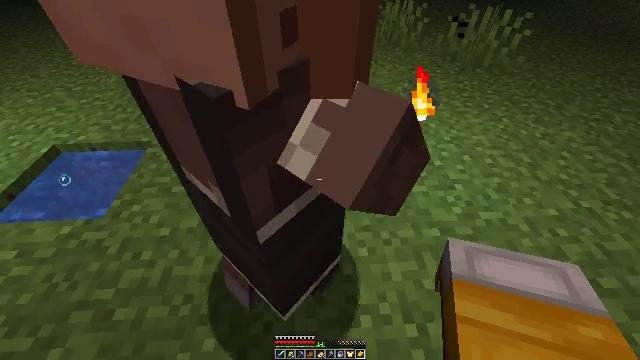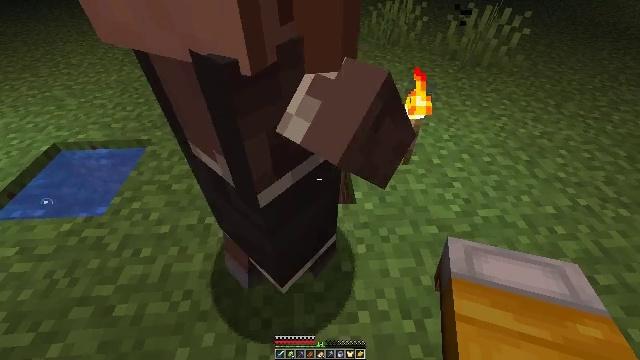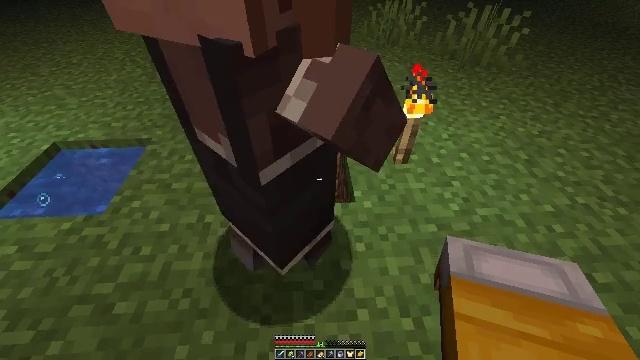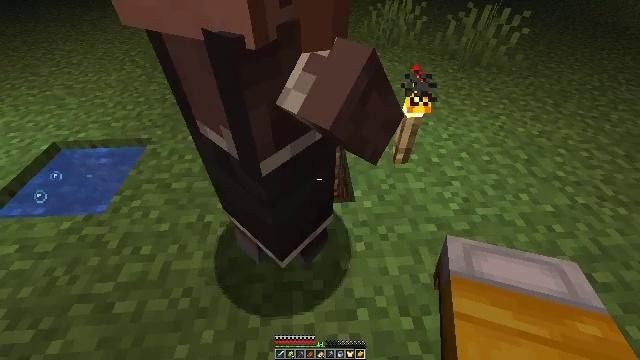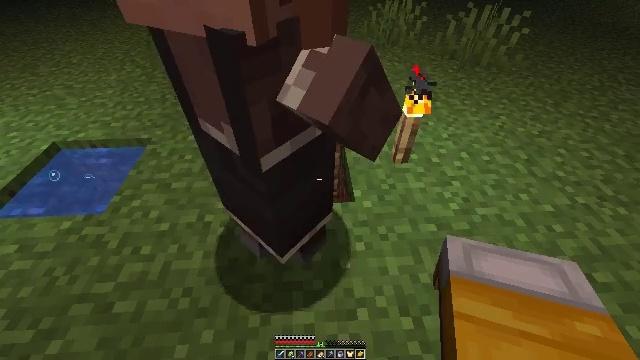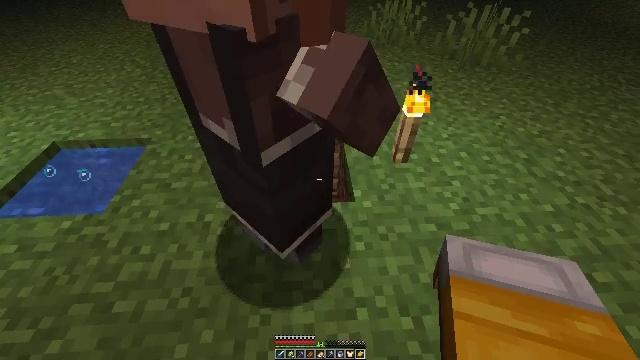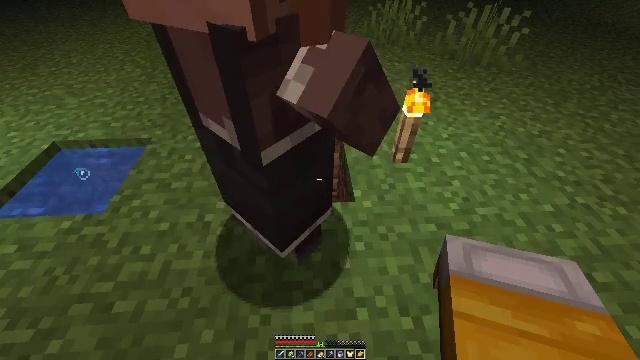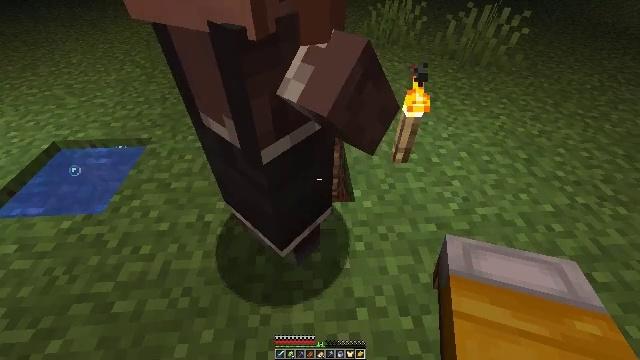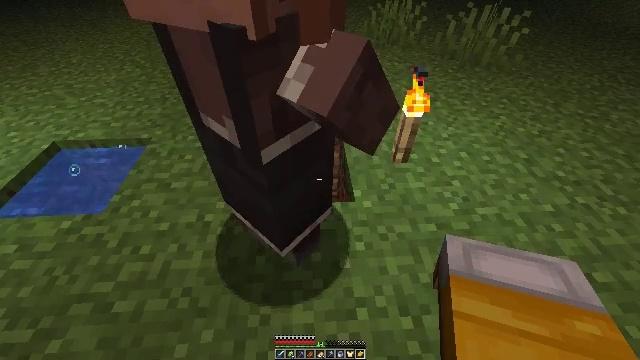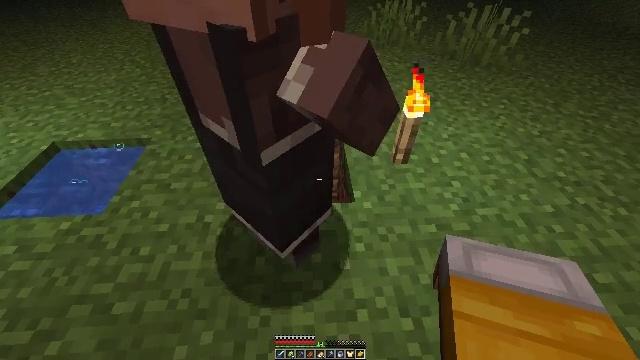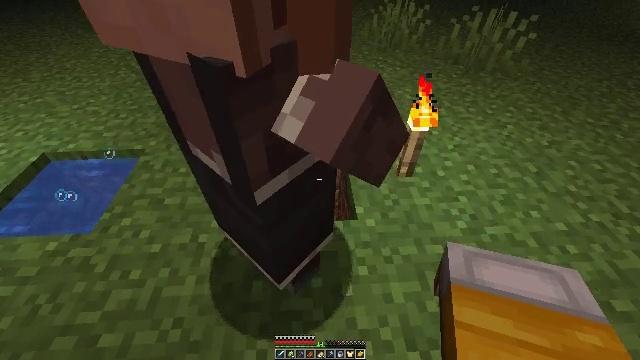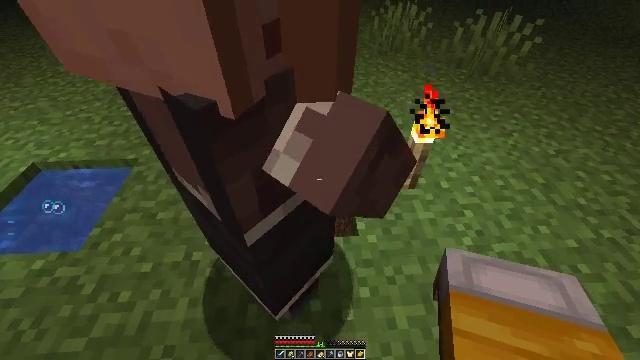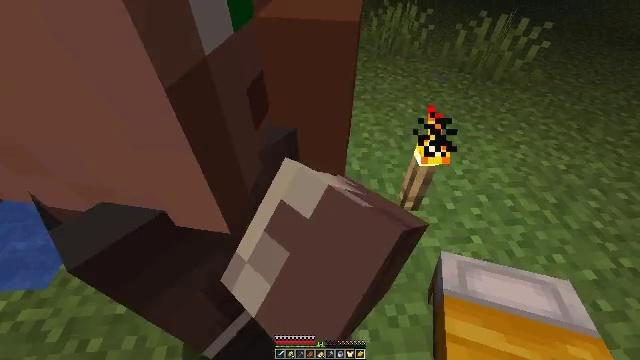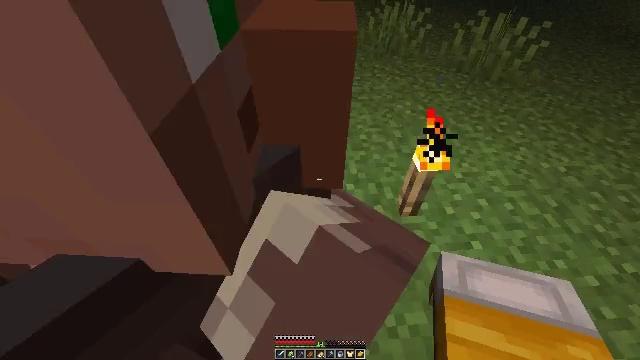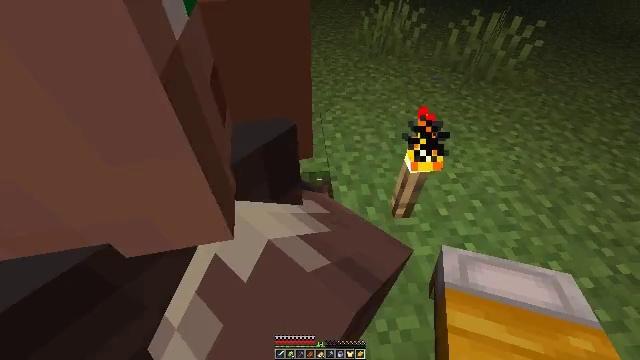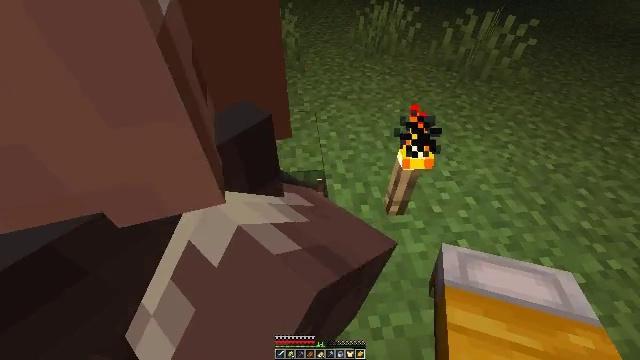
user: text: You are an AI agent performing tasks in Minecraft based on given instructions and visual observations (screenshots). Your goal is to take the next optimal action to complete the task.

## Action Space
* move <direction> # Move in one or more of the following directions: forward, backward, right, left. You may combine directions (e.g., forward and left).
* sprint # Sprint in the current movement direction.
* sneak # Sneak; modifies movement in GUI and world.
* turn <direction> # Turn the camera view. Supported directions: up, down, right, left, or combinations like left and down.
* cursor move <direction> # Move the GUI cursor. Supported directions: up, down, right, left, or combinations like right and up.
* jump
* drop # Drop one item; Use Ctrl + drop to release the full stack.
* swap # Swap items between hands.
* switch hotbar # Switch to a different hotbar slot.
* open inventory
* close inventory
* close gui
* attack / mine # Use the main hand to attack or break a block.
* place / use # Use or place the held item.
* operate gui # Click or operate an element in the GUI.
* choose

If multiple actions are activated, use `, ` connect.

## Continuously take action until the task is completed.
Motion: motion action
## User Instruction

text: Break the orange bed to collect it.
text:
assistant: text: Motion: no_op
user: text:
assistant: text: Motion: no_op
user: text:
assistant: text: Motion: no_op
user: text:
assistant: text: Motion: no_op
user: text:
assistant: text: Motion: no_op
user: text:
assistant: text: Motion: no_op
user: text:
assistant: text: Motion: no_op
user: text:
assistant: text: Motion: no_op
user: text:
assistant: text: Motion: move forward
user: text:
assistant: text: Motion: move forward
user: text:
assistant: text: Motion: move forward
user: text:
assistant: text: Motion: move forward
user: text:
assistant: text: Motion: no_op
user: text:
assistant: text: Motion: no_op
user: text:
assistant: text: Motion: no_op
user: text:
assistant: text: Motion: no_op
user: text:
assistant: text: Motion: no_op
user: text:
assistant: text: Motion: move back
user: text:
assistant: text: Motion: move back
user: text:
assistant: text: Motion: move back
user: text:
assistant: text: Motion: move back
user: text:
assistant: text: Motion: move back
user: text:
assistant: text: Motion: move back and move left
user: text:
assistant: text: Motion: move left
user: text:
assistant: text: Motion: move left
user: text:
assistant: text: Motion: move left
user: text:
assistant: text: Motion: no_op
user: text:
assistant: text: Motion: no_op
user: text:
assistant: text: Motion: no_op
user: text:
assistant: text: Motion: no_op